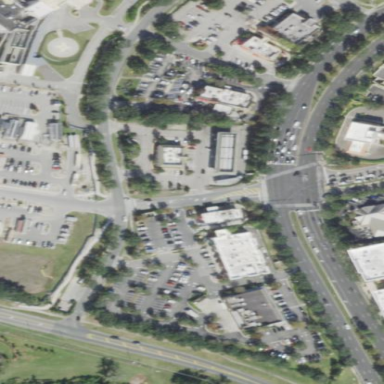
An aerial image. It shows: Retail area.